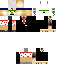
A male human skin with medium skin, wearing brown long hair dressed in a blue suit and black pants, featuring a closed mouth.